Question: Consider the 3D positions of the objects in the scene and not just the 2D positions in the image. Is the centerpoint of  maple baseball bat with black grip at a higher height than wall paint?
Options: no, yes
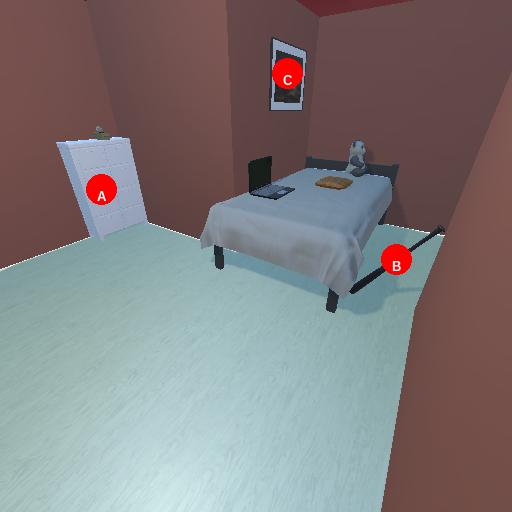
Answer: no